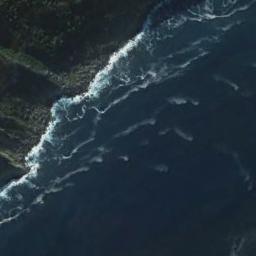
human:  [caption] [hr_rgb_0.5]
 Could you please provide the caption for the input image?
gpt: The sea is azure by the beach .

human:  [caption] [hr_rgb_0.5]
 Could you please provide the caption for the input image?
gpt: The type of beach is rocky coast, And dense green plants are on the beach and the color of the seawater is blue-gray .

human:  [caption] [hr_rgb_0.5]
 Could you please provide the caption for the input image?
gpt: The beach is made up of deep green seawater and dense trees .

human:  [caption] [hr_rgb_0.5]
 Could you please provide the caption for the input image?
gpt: The cobalt-blue sea and dark green forest .

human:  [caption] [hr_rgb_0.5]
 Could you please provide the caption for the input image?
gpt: The grass is beside the beach .